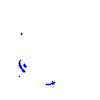
Particle: pion